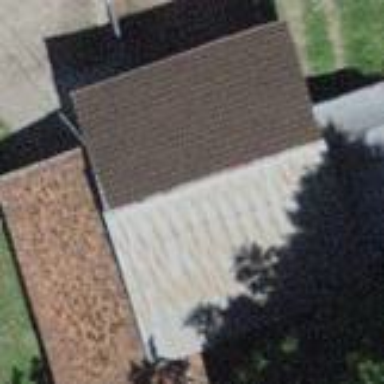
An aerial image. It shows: Rural barn.